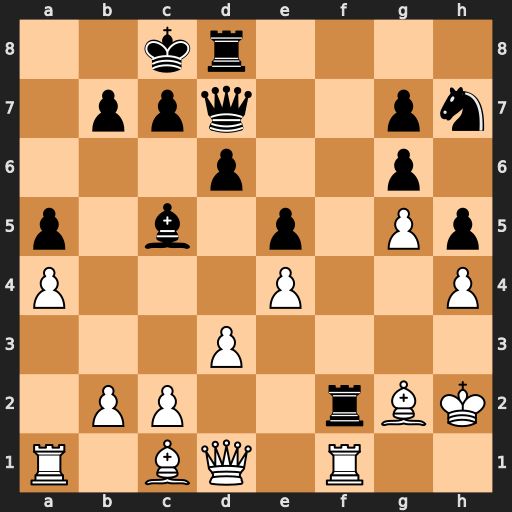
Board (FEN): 2kr4/1ppq2pn/3p2p1/p1b1p1Pp/P3P2P/3P4/1PP2rBK/R1BQ1R2
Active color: w
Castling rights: -
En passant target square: -
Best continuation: Rxf2 Bxf2 Bh3